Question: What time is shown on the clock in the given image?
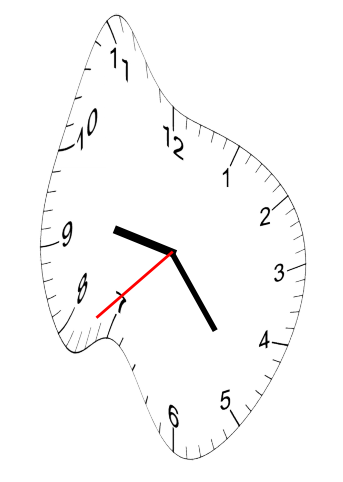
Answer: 09:23:38